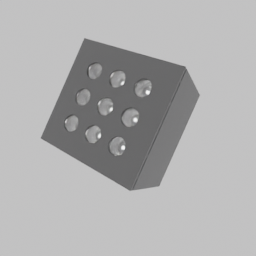
Label: lighting